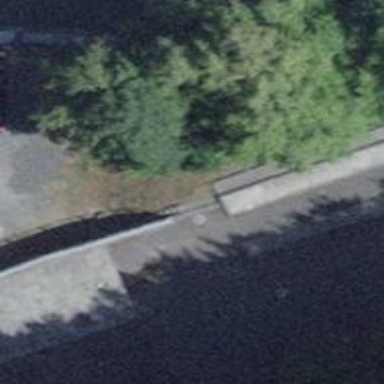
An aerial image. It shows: Street side parking area.